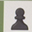
Piece: bP